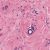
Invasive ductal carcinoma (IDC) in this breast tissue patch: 0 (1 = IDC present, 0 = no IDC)